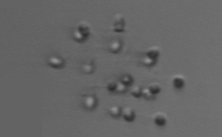
Label: Parvicorbicula_socialis